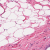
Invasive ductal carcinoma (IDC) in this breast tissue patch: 0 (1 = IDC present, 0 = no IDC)